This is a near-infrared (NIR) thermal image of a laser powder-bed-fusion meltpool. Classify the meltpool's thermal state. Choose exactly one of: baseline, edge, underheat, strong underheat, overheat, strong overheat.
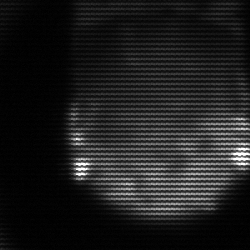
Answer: edge